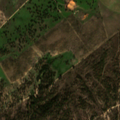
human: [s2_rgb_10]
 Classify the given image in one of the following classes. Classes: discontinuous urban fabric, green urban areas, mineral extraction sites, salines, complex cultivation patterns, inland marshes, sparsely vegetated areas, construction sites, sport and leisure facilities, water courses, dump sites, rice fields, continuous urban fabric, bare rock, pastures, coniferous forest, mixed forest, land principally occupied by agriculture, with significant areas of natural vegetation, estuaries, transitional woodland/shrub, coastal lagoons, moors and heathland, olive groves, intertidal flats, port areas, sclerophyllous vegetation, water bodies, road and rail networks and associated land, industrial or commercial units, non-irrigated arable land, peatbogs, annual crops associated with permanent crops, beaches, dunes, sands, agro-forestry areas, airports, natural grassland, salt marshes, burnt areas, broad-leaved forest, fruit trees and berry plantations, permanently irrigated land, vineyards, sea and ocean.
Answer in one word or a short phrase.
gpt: permanently irrigated land, agro-forestry areas, broad-leaved forest, mixed forest